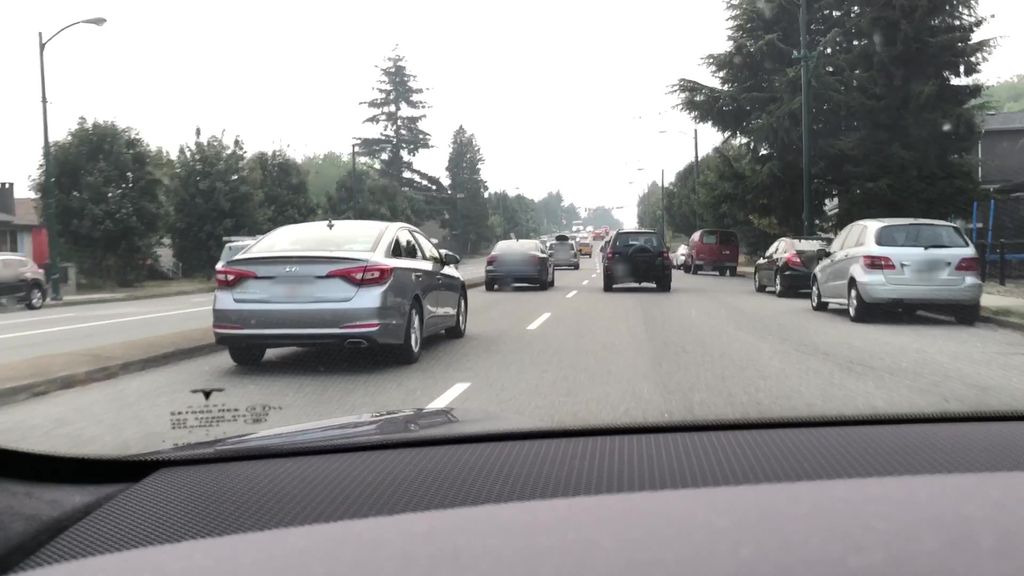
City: vancouver